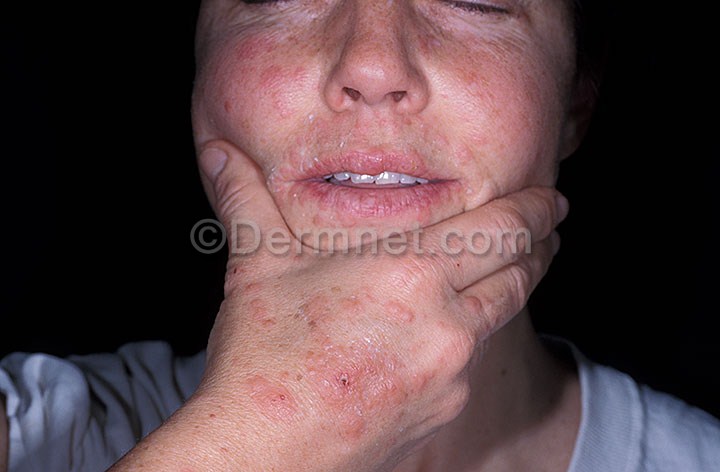
Disease: Vasculitis Photos